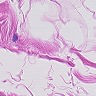
Metastatic tissue present: no